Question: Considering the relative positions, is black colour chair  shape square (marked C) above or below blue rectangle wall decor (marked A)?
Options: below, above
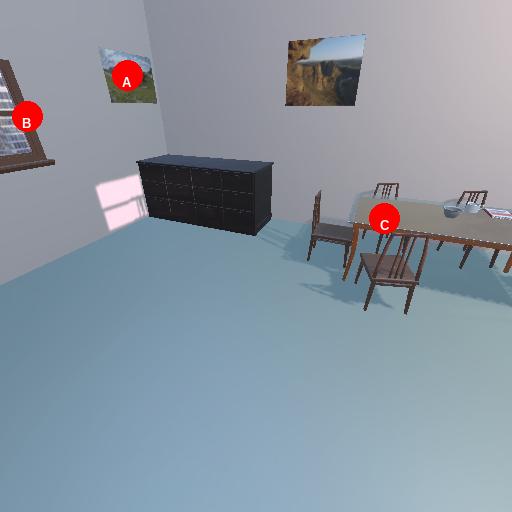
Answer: below